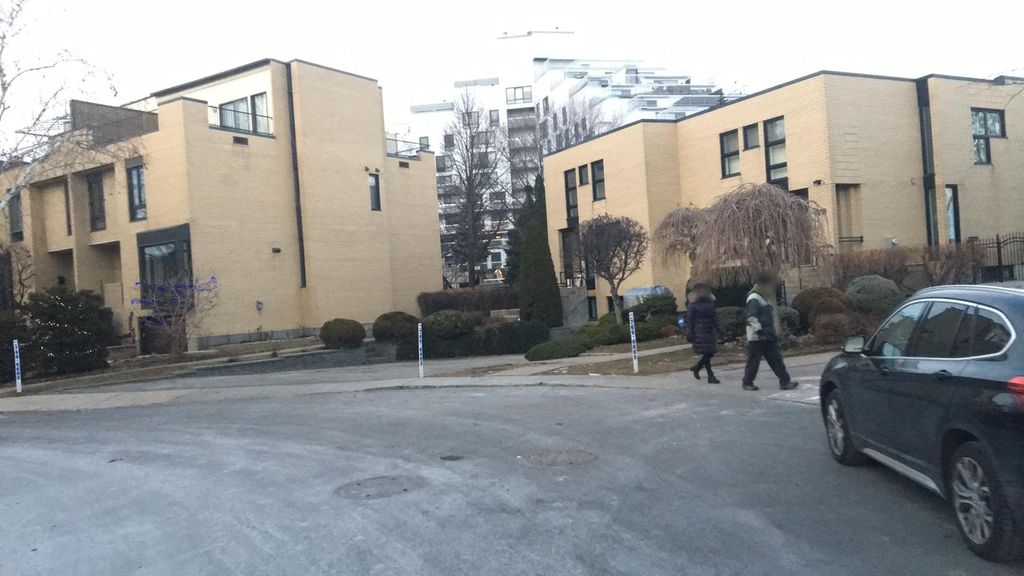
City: montreal